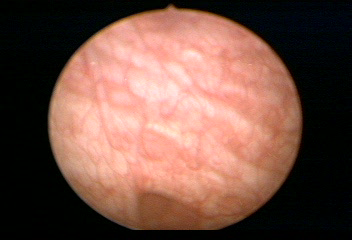
Modality: WLC
Class: Normal mucosa
Bladder cancer association: No